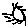
Label: sun